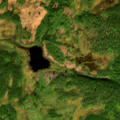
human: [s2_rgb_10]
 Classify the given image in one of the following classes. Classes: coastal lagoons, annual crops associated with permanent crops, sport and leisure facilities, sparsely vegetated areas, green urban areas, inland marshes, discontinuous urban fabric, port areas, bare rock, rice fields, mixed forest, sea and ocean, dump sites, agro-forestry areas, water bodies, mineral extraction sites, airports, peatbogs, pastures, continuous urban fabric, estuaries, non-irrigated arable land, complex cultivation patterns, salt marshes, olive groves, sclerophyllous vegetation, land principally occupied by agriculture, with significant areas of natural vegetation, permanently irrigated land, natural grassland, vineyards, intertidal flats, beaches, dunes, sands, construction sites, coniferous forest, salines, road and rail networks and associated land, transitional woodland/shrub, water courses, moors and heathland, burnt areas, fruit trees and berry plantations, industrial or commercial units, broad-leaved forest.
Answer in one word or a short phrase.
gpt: coniferous forest, transitional woodland/shrub, peatbogs